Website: apple
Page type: review-order
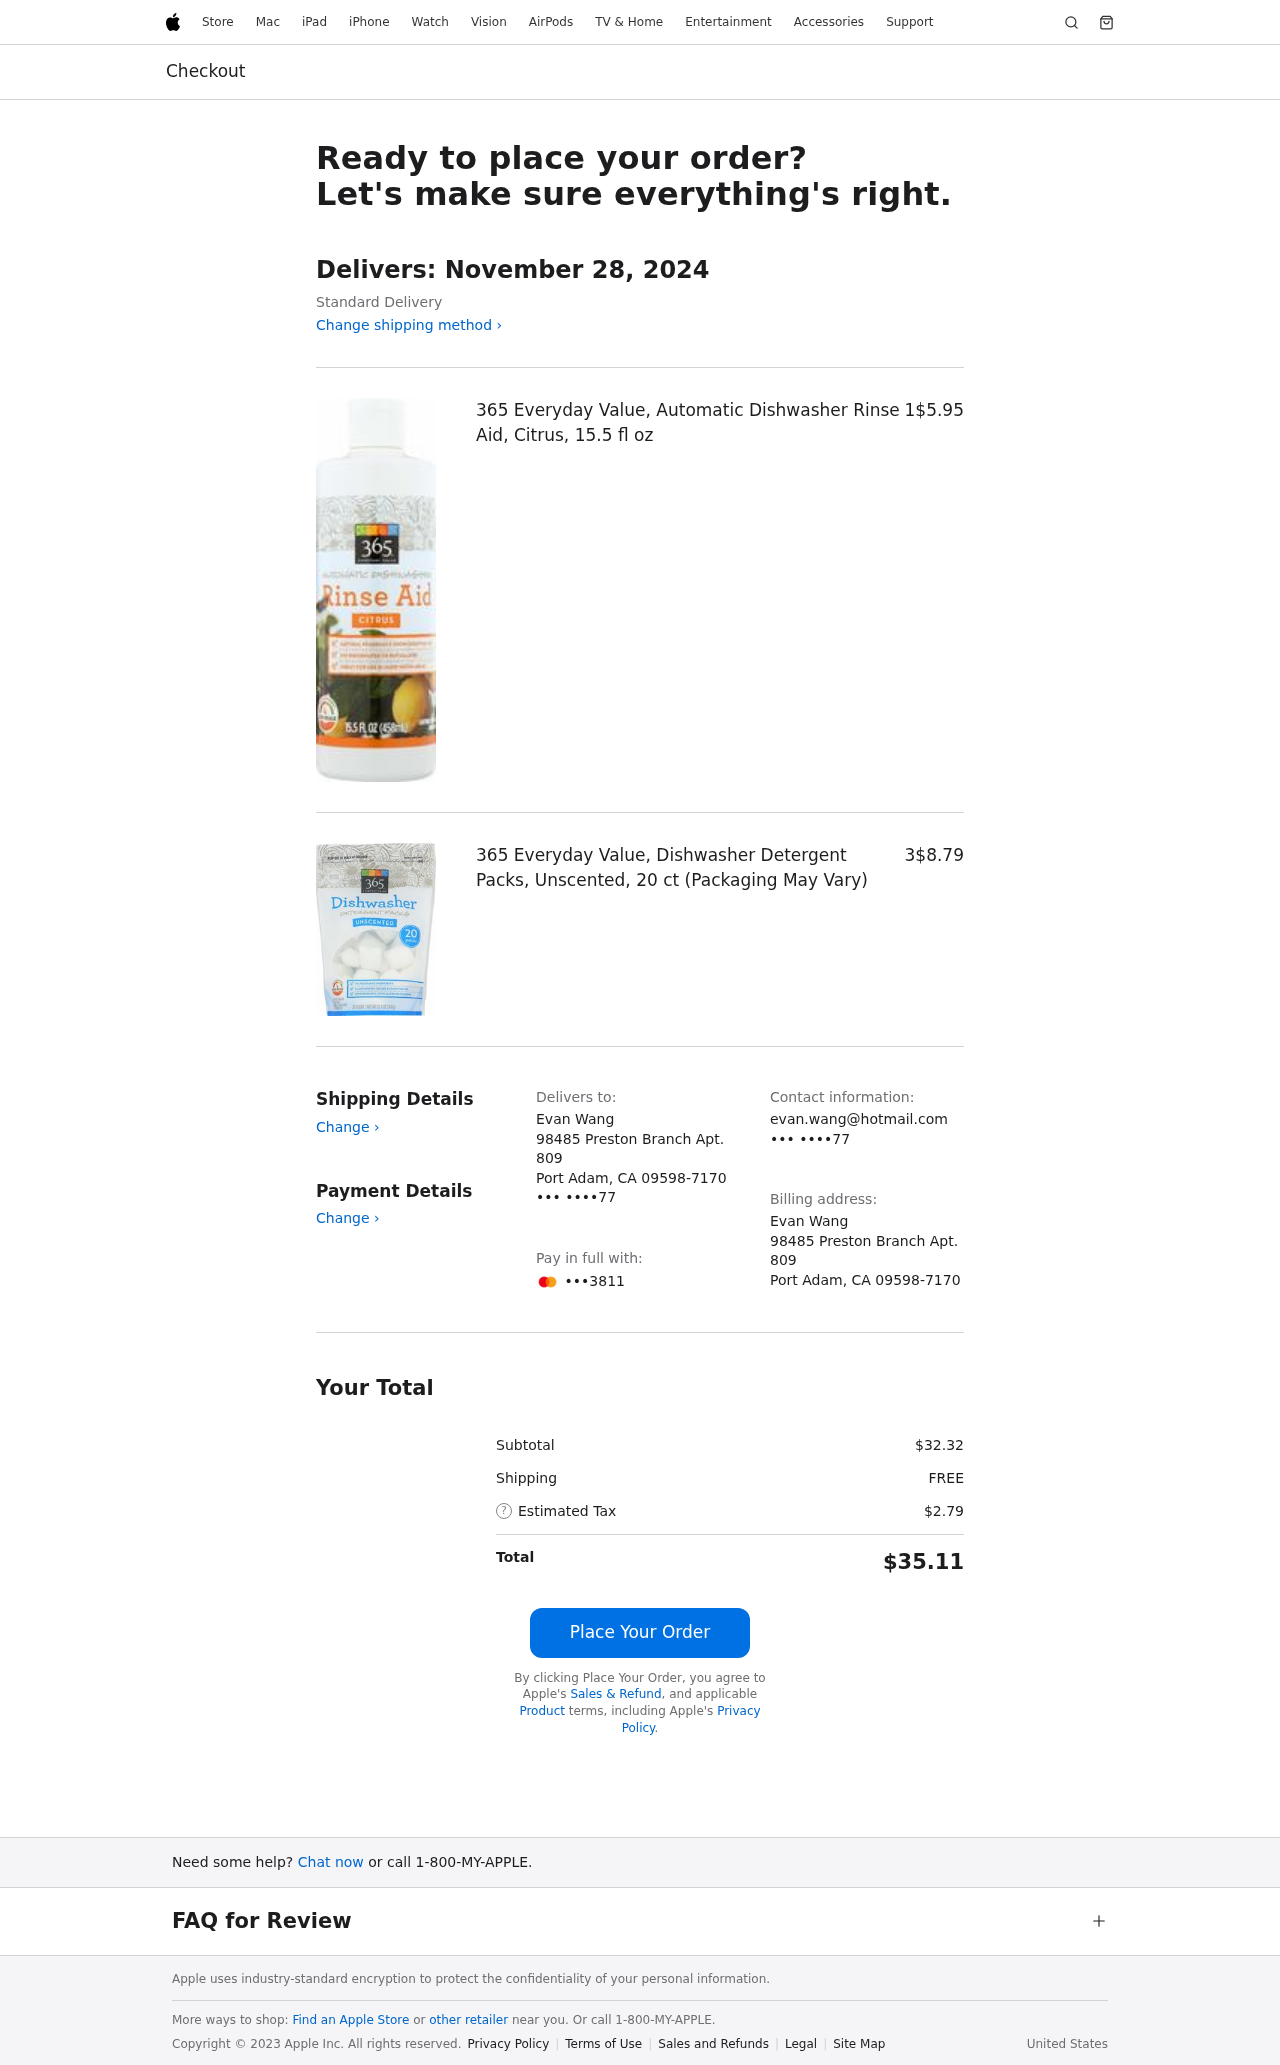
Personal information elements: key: PII_CARD_LAST4
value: •••3811
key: PII_CITY
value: Port Adam
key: PII_EMAIL
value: evan.wang@hotmail.com
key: PII_FULLNAME
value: Evan Wang
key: PII_PHONE
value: ••• ••••77
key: PII_POSTCODE_FULL
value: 09598-7170
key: PII_STATE_ABBR
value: CA
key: PII_STREET
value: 98485 Preston Branch Apt. 809
Product elements: key: PRODUCT1_NAME
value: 365 Everyday Value, Automatic Dishwasher Rinse Aid, Citrus, 15.5 fl oz
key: PRODUCT1_PRICE
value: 5.95
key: PRODUCT1_QUANTITY
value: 1
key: PRODUCT2_NAME
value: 365 Everyday Value, Dishwasher Detergent Packs, Unscented, 20 ct (Packaging May Vary)
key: PRODUCT2_PRICE
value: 8.79
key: PRODUCT2_QUANTITY
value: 3
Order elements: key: ORDER_DELIVERY_DATE
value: November 28, 2024
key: ORDER_SUBTOTAL
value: $32.32
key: ORDER_SHIPPING_COST
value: FREE
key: ORDER_TAX
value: $2.79
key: ORDER_TOTAL
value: $35.11